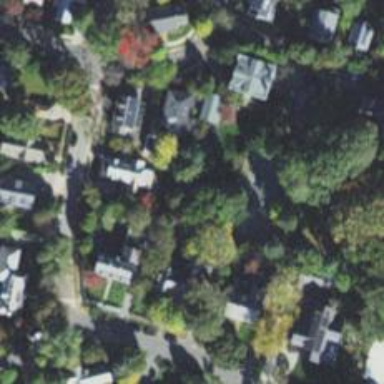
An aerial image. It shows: Charming neighbourhood.